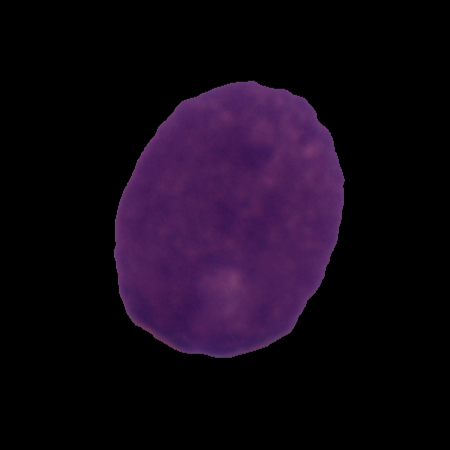
Label: cancer